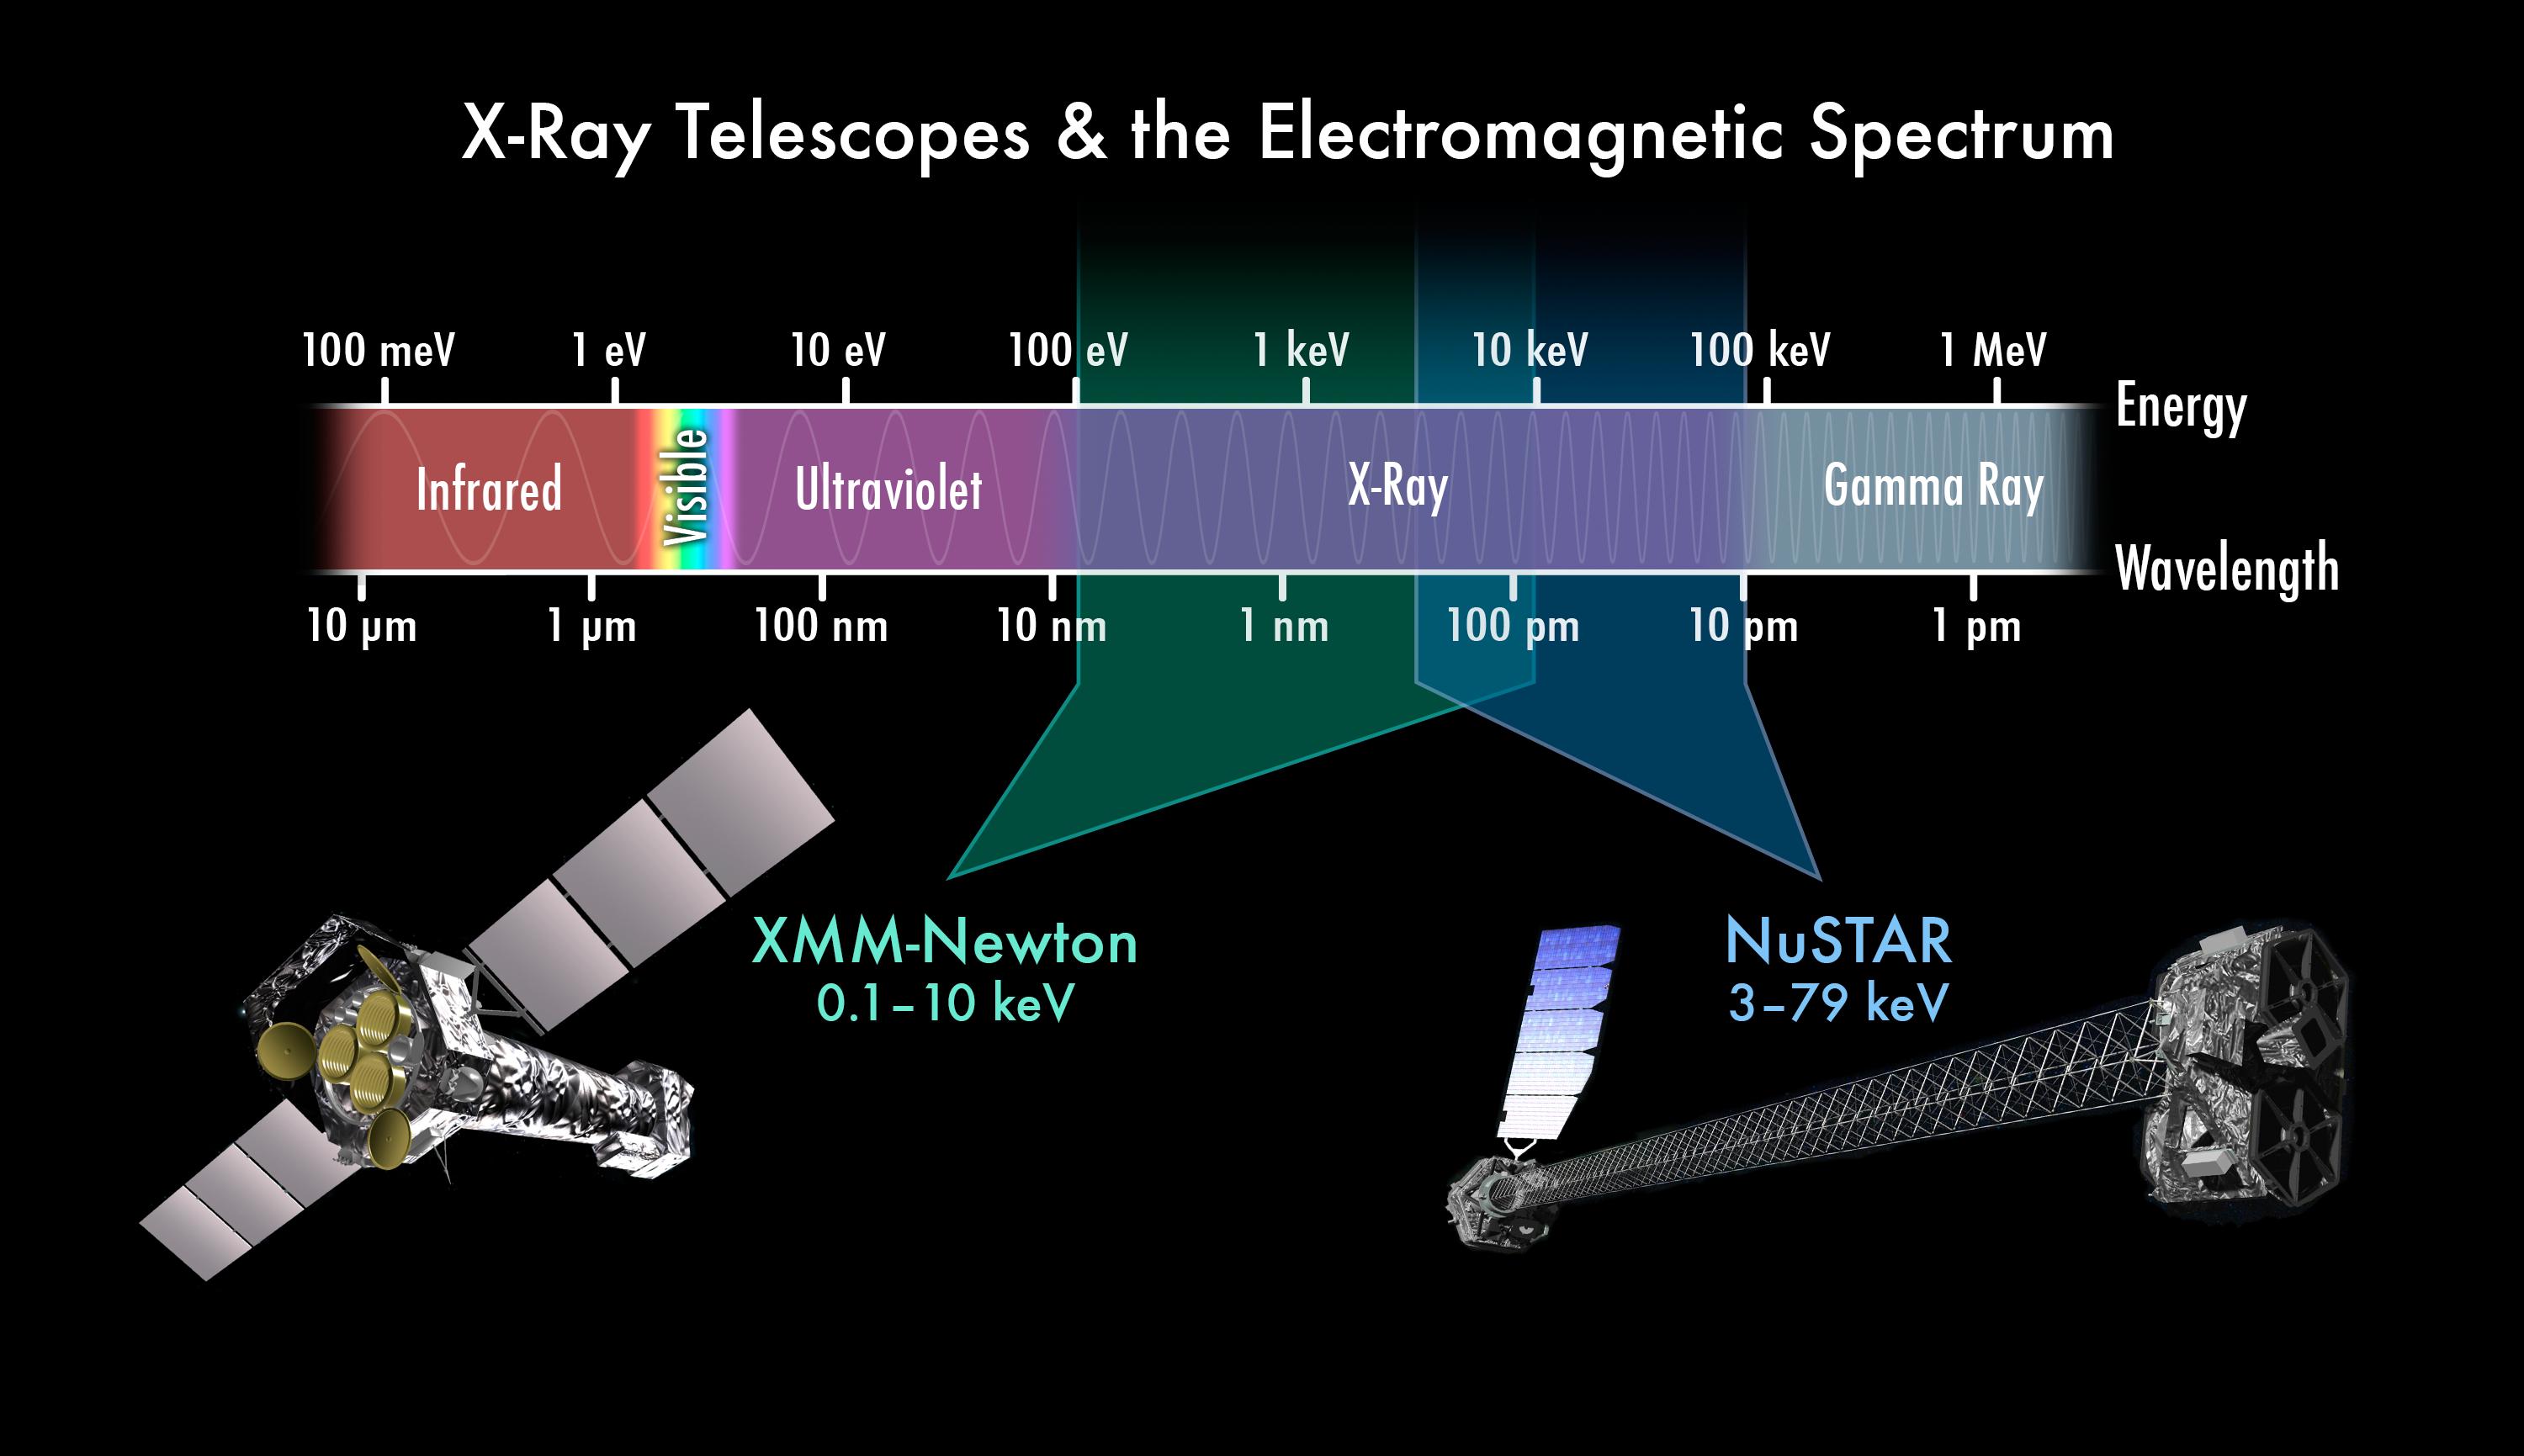
Complementary X-Ray Vision NuSTAR,XMM-Newton